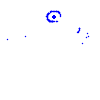
Particle: proton